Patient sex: M
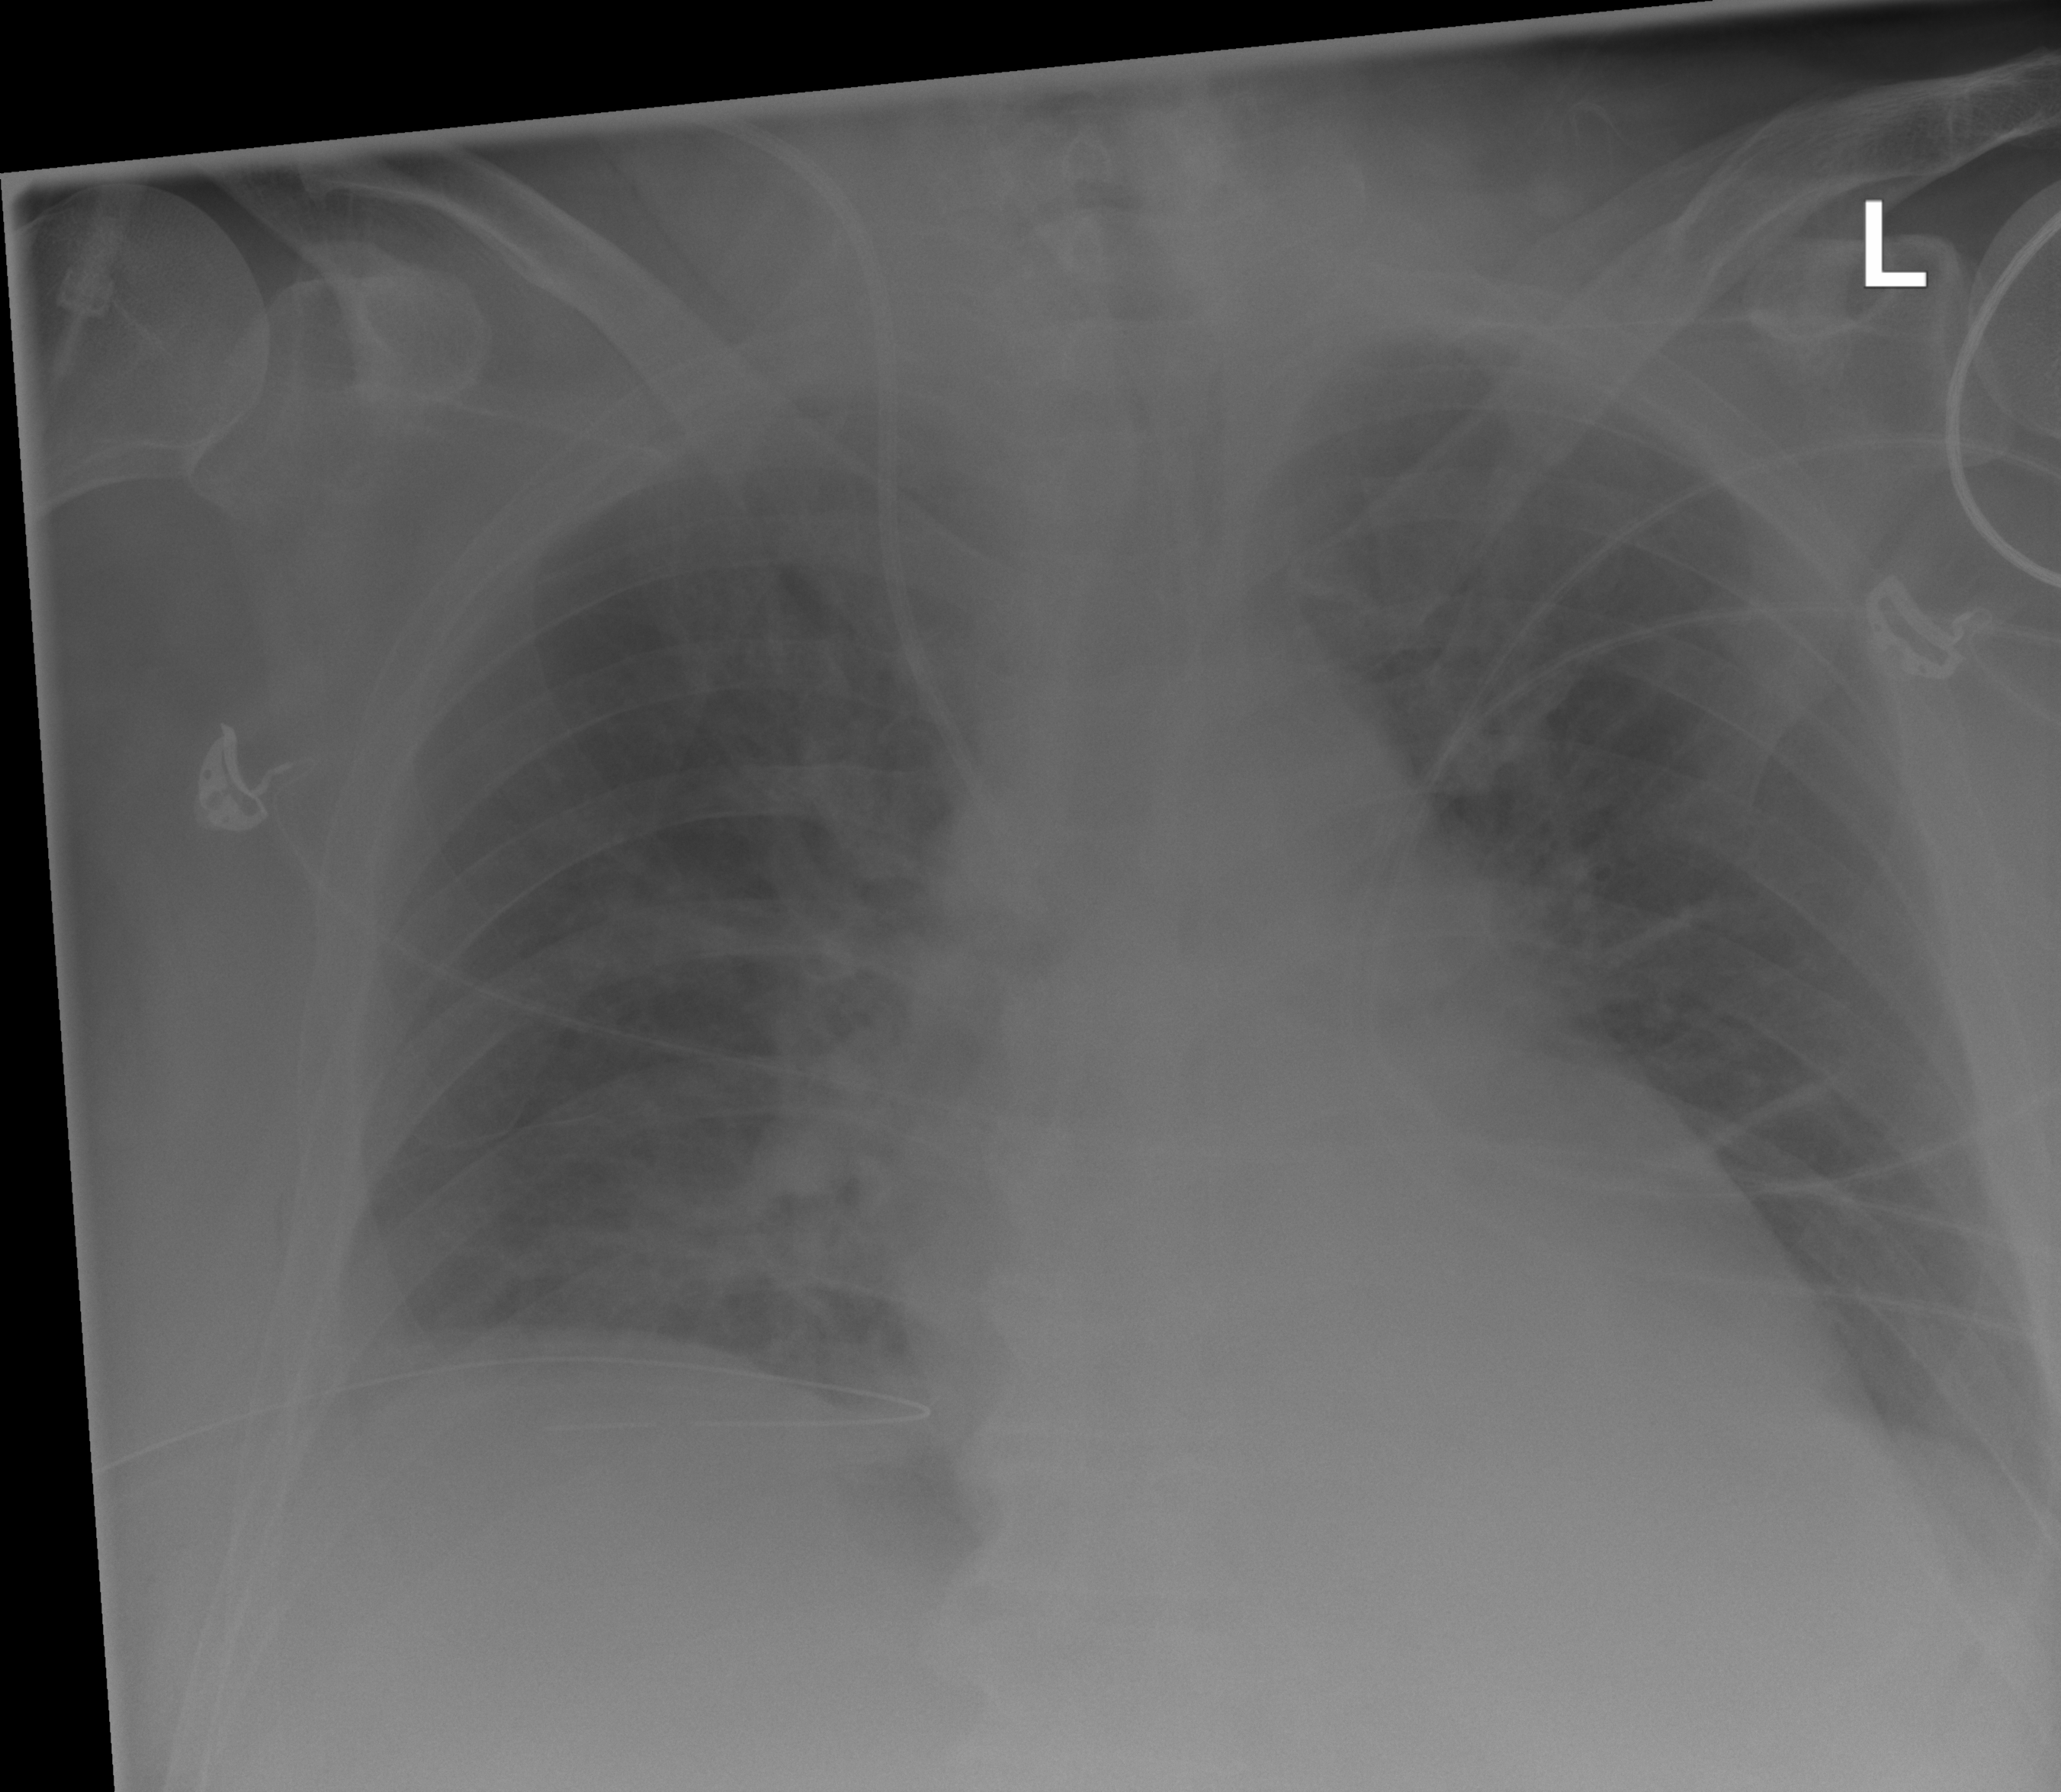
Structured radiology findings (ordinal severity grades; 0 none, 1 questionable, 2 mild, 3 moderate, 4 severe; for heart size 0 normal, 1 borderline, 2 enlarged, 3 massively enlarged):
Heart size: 2
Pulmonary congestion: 0
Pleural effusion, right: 2
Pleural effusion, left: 1
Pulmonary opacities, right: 2
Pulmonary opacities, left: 0
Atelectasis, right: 0
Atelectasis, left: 0